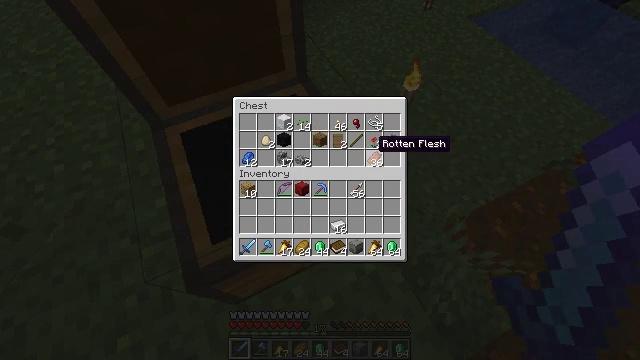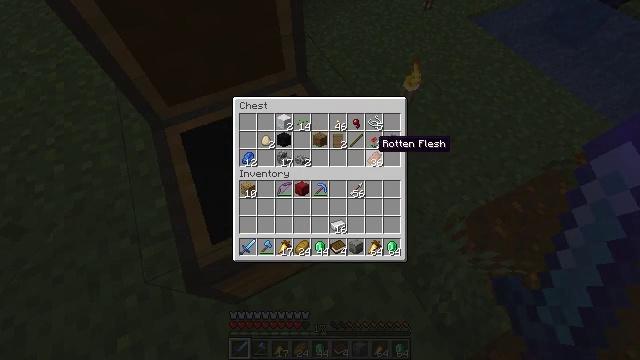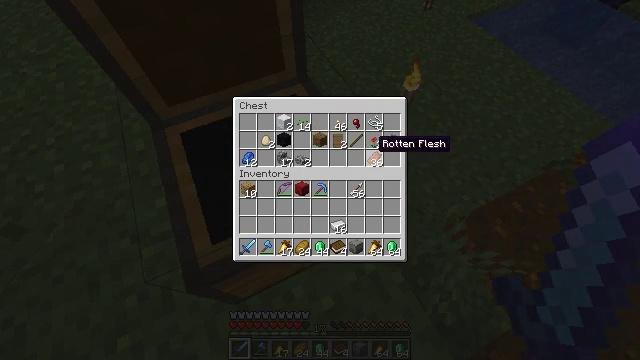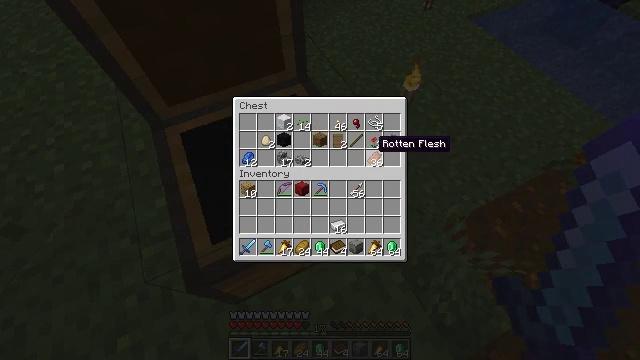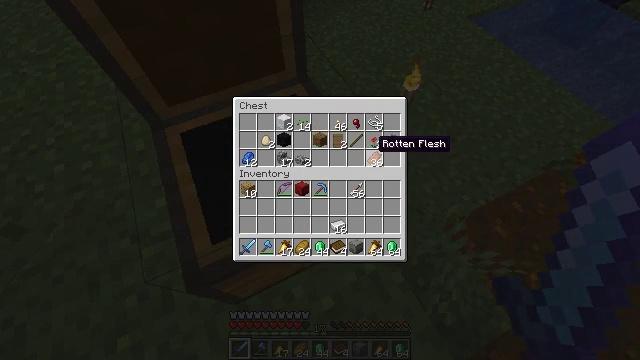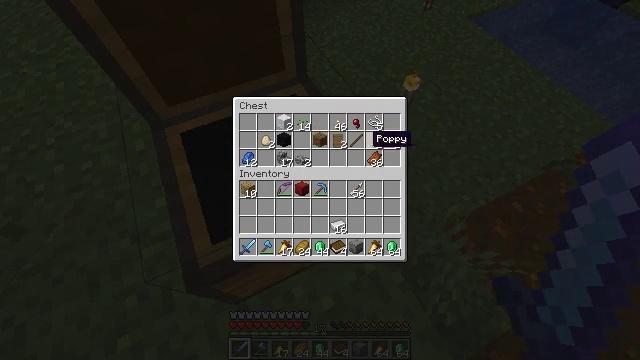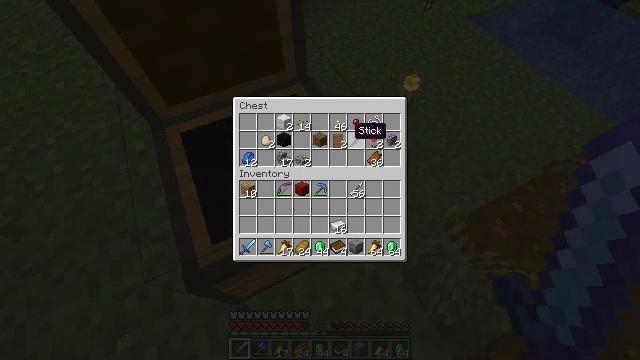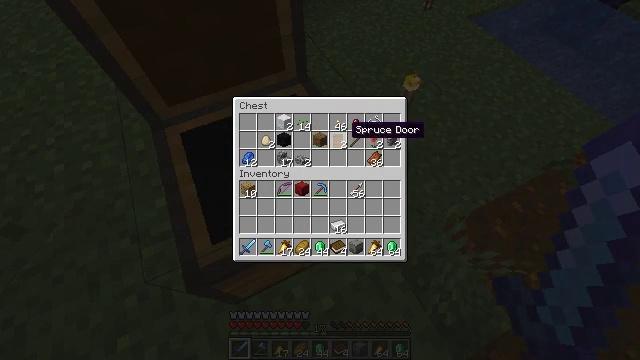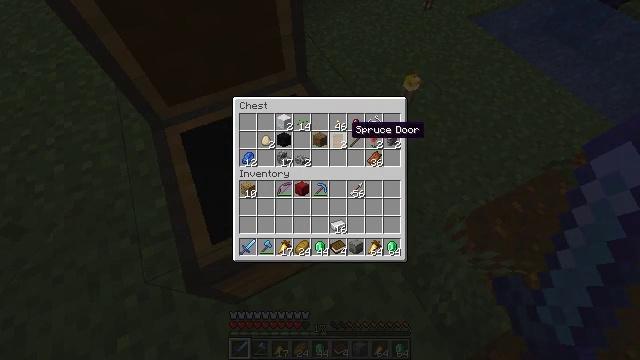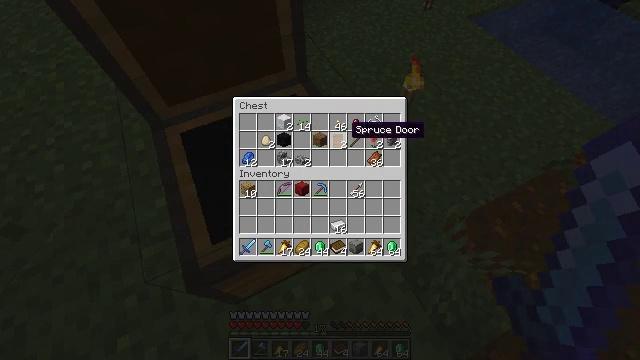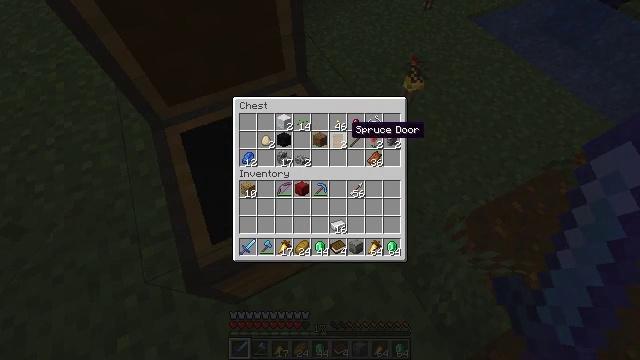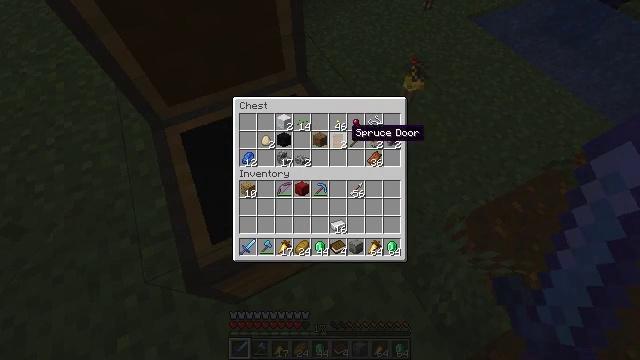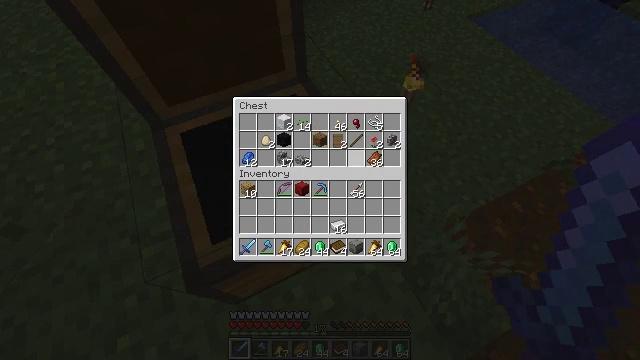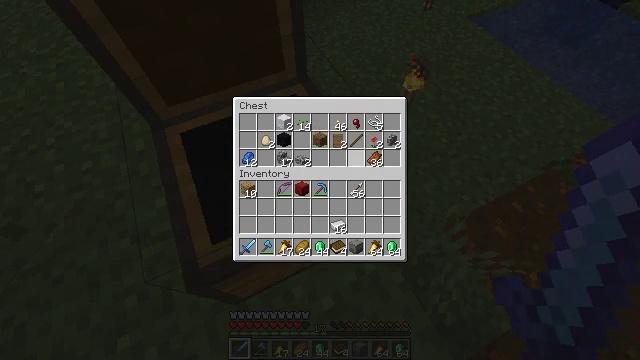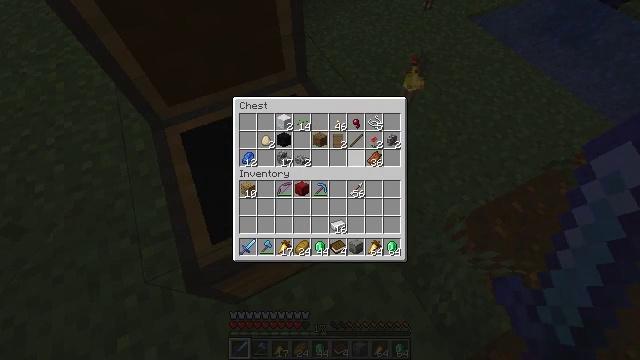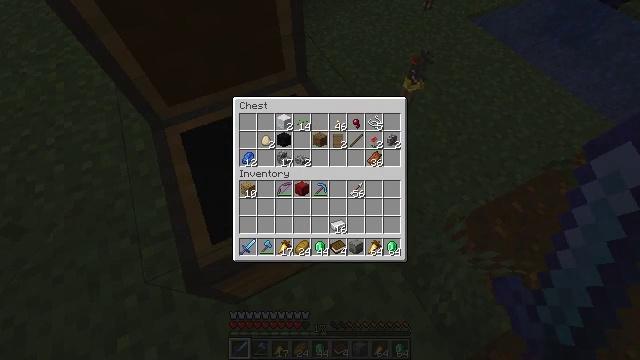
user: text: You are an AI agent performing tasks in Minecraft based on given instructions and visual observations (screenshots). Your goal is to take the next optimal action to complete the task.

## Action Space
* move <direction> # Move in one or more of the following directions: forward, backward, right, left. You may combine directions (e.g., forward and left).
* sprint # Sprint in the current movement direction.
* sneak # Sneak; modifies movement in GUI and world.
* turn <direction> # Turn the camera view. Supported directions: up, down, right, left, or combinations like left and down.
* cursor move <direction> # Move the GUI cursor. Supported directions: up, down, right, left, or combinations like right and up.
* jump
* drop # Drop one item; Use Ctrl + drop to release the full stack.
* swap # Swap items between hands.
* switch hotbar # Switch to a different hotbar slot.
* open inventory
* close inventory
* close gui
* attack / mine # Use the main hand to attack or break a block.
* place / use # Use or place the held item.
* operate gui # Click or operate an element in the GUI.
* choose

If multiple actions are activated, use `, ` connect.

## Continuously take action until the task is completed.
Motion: motion action
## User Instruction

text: Create a golden helmet in the crafting table.
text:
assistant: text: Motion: sneak
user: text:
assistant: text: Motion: sneak
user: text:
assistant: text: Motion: sneak
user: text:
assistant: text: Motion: sneak
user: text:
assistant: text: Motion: sneak
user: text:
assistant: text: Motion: sneak, cursor move left and up
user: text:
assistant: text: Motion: sneak
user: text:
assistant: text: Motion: sneak
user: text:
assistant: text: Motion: sneak
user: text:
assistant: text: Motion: sneak
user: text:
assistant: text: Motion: sneak
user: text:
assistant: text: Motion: sneak, cursor move down
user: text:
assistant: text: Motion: sneak
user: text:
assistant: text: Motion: sneak, cursor move right and down
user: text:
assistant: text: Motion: sneak
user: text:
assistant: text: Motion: sneak
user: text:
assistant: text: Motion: sneak
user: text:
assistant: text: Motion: sneak
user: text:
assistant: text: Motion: sneak
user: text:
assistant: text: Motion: sneak
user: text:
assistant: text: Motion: sneak
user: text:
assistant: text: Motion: sneak
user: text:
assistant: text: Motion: sneak
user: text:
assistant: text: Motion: sneak
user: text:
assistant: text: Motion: sneak
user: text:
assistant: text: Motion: sneak
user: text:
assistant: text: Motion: sneak
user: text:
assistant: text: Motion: sneak
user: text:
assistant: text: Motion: sneak
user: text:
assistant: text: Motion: sneak, cursor move right and down